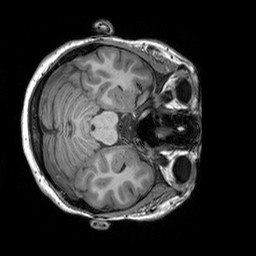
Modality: T1w
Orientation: axial
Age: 22
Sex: female
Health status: healthy
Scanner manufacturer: siemens
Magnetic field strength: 3 T
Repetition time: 2.3 s
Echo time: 0.00303 s